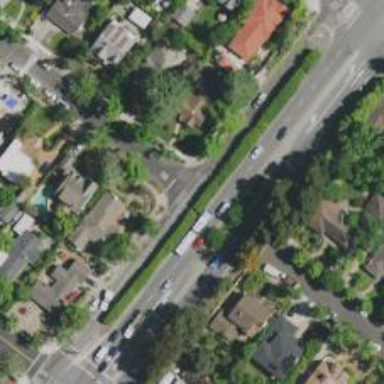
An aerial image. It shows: Residential road with asphalt surface. Sidewalk is present on the left side.